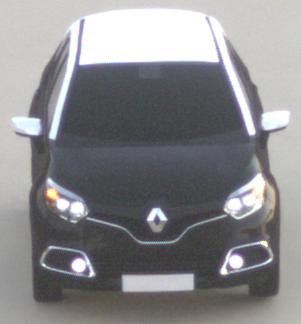
Make: Renault
Model: Captur ENERGY TCe 90
Detailed model: Captur (I)
Model produced from: 2013/06
Model produced until: 2015/05
Doors: 5
Color: black
Road condition: dry road
Daytime: sunrise or sunset
Contrast: low contrast